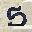
Label: 5